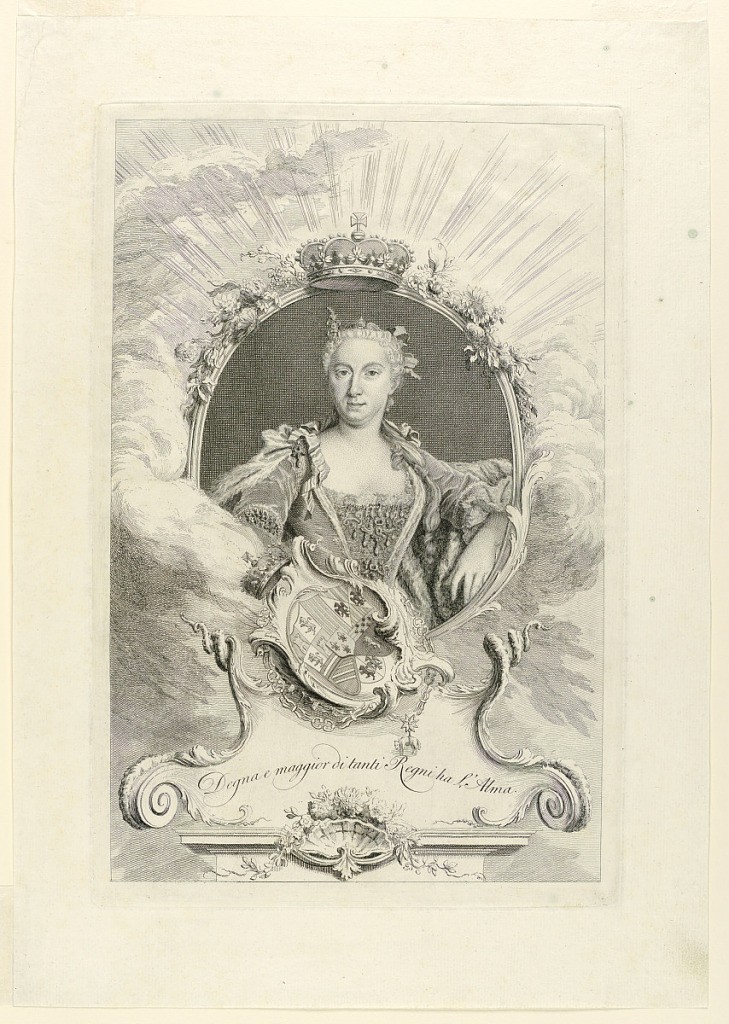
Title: Print
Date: About 1740
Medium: Black ink on white paper
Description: Vertical rectangle. Within an elaborate frame decorated with scroll-work volutes, and the sitter's arms above is a bust portrait of Queen Maria Theresa of Hungary and Bohemia (1717-1780), shown frontally.